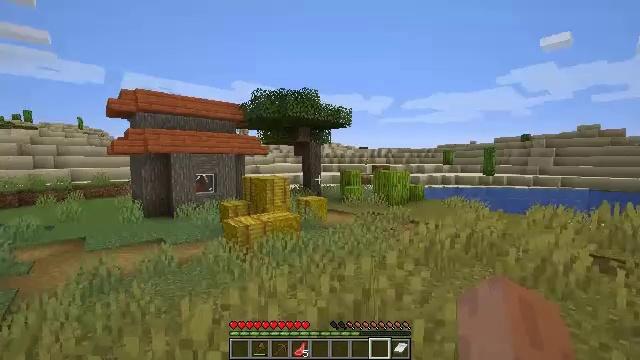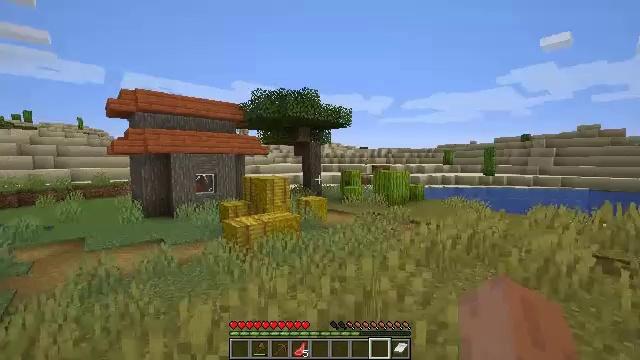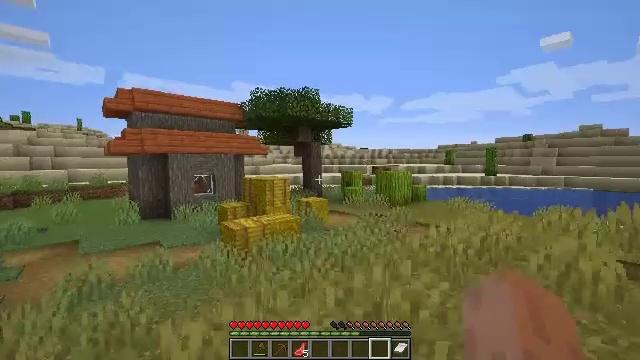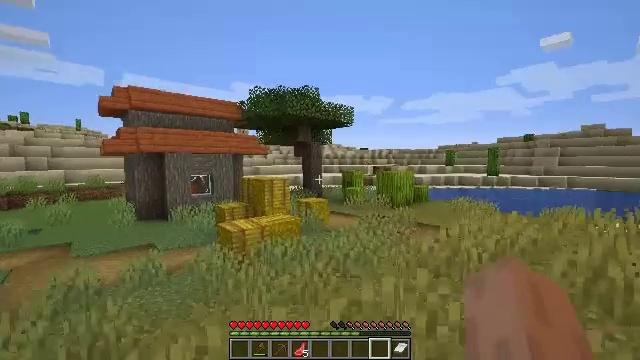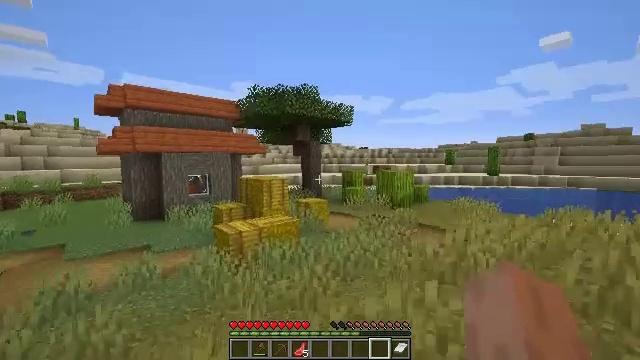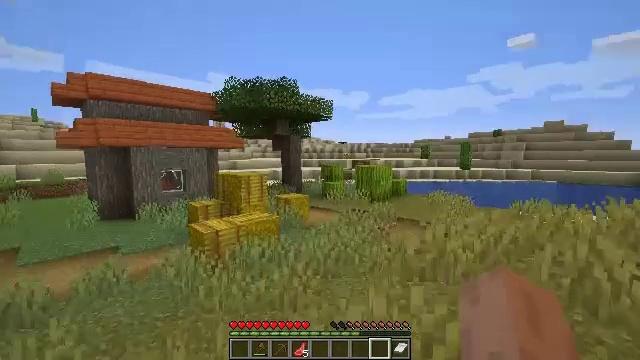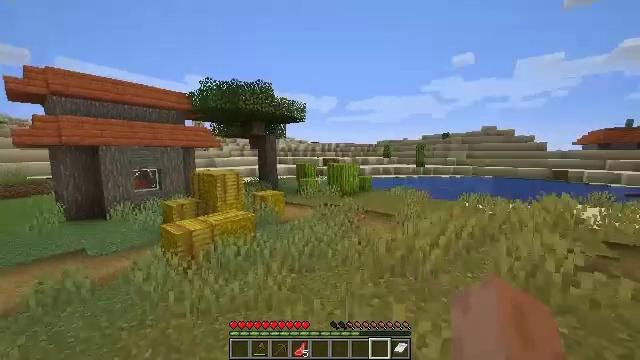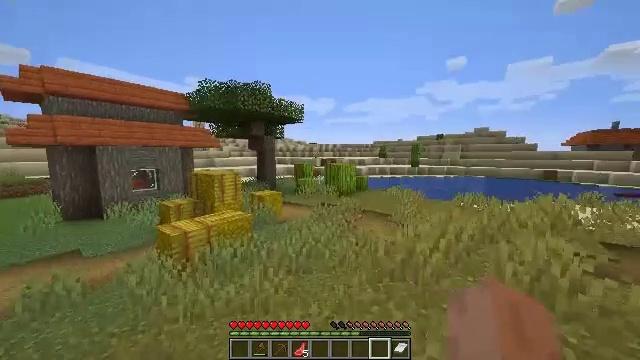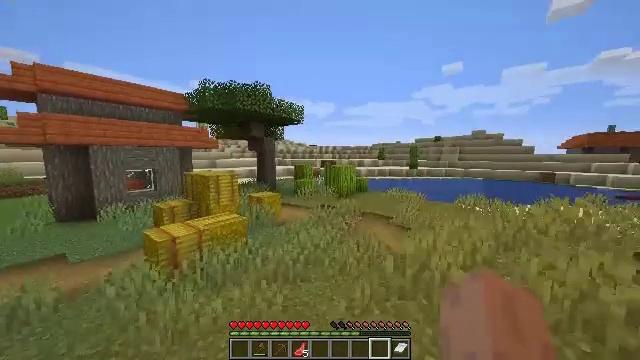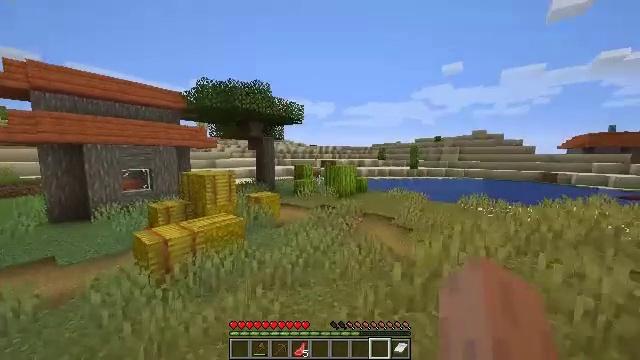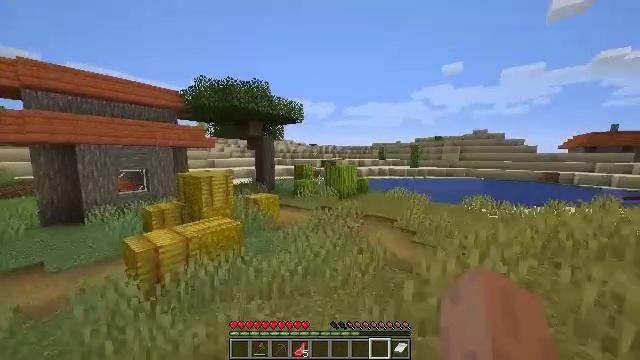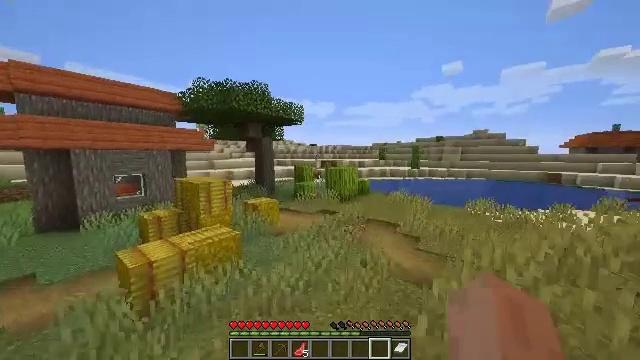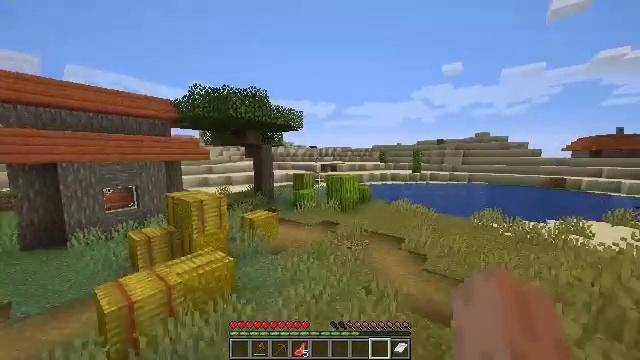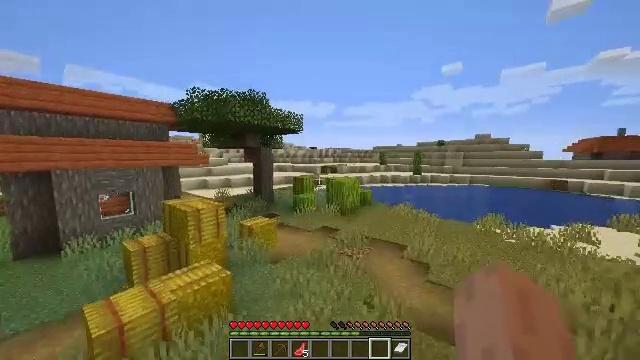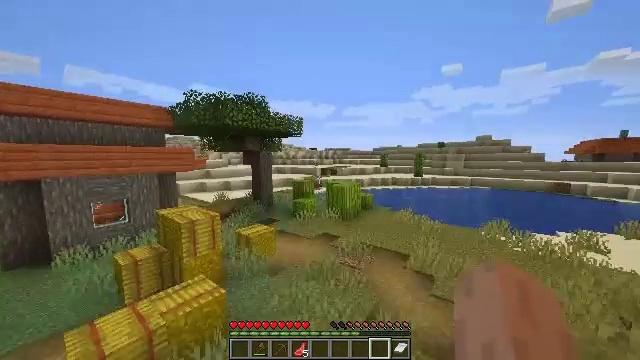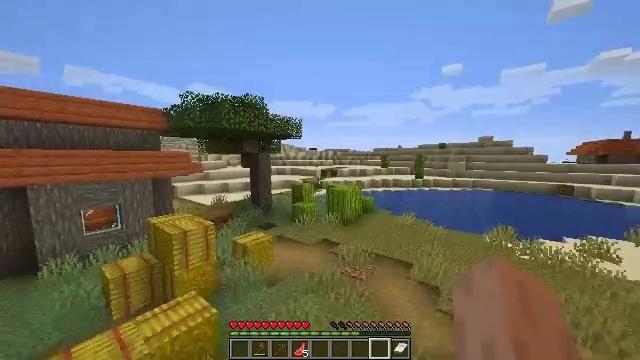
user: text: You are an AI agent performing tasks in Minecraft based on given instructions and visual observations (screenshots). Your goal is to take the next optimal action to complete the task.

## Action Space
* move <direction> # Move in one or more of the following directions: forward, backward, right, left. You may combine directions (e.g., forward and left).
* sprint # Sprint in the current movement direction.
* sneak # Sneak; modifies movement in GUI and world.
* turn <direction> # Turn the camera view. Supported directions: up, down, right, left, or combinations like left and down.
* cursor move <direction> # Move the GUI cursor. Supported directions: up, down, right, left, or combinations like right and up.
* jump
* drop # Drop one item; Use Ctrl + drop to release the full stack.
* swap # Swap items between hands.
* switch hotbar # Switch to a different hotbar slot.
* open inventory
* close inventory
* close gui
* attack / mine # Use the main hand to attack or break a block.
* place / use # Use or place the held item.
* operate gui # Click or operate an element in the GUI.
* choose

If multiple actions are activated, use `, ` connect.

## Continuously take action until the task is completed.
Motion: motion action
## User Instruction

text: Reclaim the smoker from the setup.
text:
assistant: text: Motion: move forward
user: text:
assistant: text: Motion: move forward
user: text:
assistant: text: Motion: move forward
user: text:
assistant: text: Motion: move forward, sprint
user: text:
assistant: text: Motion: move forward, sprint, turn right and down
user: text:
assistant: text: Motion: move forward, sprint, turn right
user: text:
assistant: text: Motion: move forward, sprint
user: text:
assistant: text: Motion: move forward
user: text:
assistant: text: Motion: move forward
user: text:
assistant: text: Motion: move forward
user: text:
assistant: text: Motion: move forward, jump
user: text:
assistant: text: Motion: move forward, jump
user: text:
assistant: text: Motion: move forward, jump
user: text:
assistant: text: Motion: move forward, jump
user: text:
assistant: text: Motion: move forward and move right, jump
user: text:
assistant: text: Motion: move forward and move right, jump
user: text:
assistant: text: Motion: move forward and move right, jump
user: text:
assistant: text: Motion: move forward and move right, jump
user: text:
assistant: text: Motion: move forward and move right, jump
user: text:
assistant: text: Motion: move forward, jump
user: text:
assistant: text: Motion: move forward, turn left, jump
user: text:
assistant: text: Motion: move forward, turn left, jump
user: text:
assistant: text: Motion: move forward, turn left, jump
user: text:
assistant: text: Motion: move forward, turn left, jump
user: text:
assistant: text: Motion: move forward, turn left, jump
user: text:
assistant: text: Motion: move forward, turn left, jump
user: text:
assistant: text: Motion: move forward, turn left, jump
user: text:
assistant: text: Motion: move forward, turn left, jump
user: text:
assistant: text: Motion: move forward, turn left, jump
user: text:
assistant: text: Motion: move forward, turn left, jump